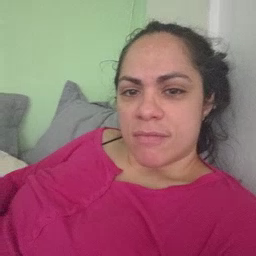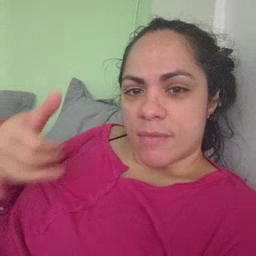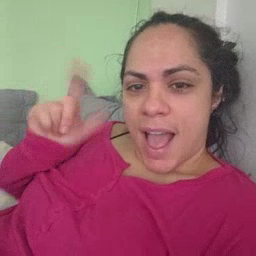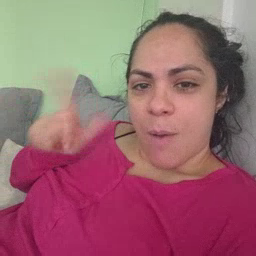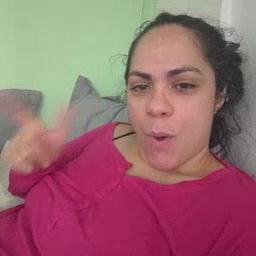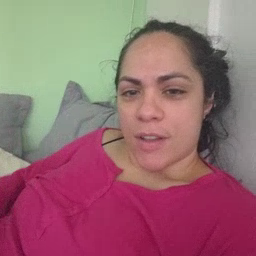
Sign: cowboy